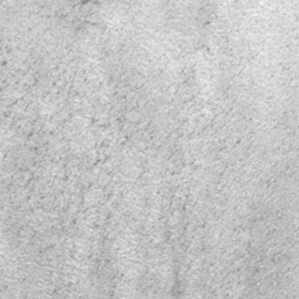
Label: frost